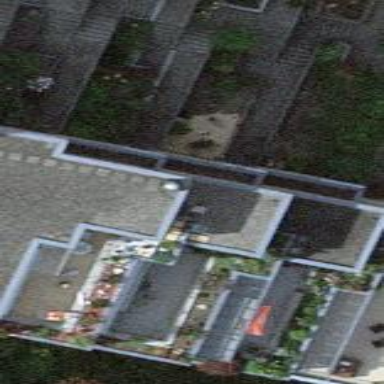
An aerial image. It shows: Terrace building.